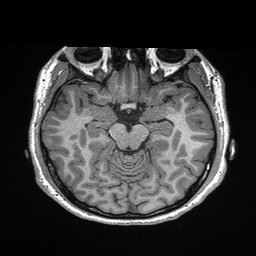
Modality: T1w
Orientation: coronal
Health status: healthy
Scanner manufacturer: siemens
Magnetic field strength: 3 T
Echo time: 0.00298 s